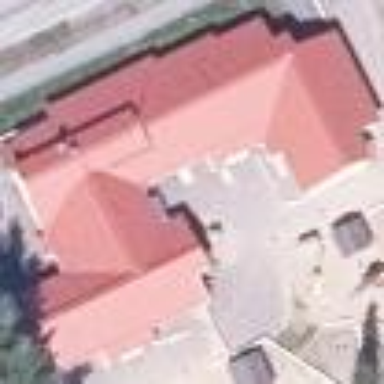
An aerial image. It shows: Kindergarten building.